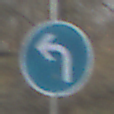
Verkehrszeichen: VorgeschriebeneFahrtrichtungLinks
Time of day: MorningAfternoon
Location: Outdoor (Suburban)
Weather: PartlyCloudy
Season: NotSpecified
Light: Natural